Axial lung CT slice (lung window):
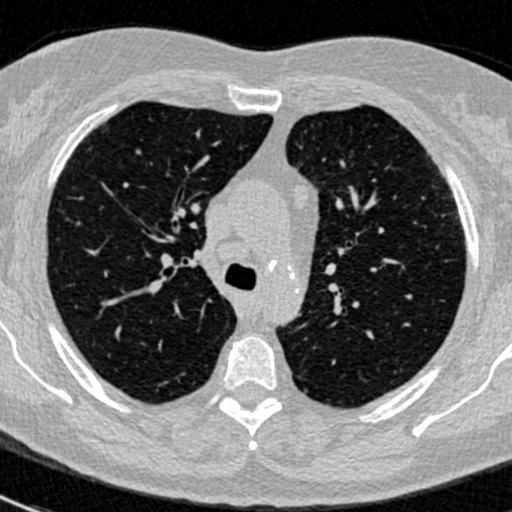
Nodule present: no